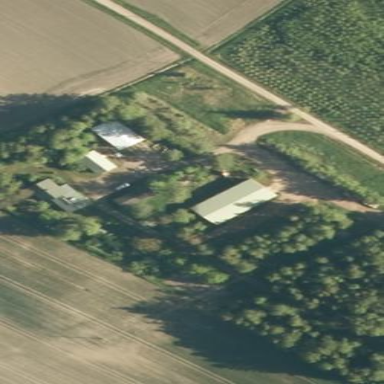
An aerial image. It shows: Farmyard area.